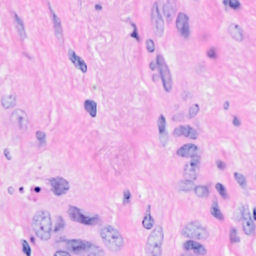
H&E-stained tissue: Breast